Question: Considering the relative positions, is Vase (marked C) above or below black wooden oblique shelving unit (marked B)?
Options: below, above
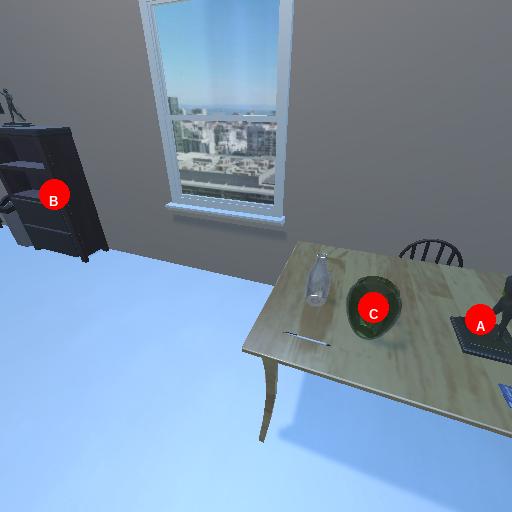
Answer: below